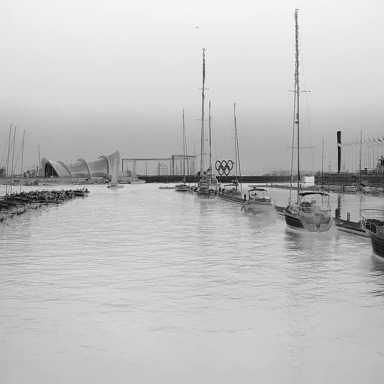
There are seven sailboats in the infrared image.